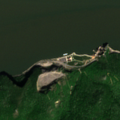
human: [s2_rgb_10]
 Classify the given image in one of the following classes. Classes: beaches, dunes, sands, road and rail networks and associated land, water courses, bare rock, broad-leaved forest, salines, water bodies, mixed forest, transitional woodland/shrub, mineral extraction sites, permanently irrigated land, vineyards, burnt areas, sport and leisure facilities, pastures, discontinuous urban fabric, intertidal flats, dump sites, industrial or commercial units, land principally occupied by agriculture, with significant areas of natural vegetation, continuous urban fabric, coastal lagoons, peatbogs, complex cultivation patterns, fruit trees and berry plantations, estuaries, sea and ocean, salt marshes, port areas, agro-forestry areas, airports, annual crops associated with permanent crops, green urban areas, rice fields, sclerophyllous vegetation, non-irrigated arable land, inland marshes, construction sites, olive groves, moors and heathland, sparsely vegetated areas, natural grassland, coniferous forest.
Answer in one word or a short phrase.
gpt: broad-leaved forest, transitional woodland/shrub, water courses